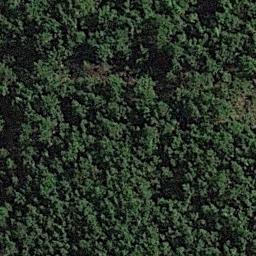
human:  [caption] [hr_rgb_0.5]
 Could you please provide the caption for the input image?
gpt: This is a dense forest .

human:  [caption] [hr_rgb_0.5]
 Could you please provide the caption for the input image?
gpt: Many green trees are in a forest .

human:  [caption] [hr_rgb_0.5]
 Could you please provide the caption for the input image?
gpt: The forest has a lot of evenly distributed dark green trees .

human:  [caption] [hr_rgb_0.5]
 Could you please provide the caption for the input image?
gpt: The forest is full of green trees .

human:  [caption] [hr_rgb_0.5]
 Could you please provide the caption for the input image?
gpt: A dense forest with many luxuriant trees .